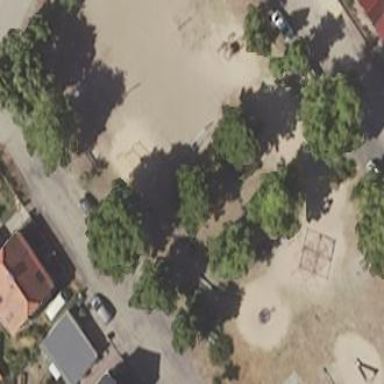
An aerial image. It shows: Unpaved playground with playground theme on leisure land.